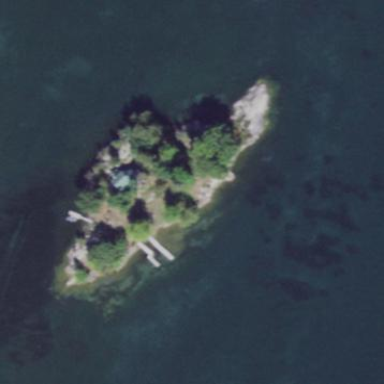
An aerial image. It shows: Islet.